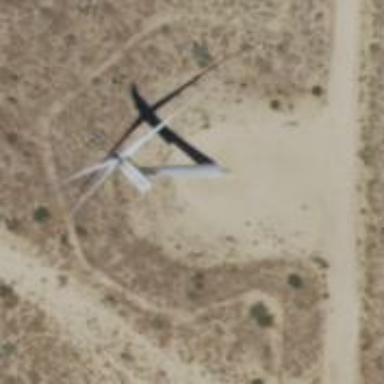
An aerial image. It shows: Wind generator in the form of horizontal axis wind turbine.